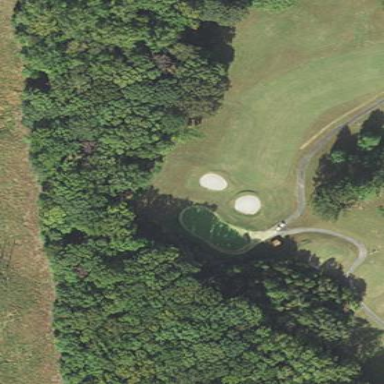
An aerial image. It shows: Golf fairway in the image.